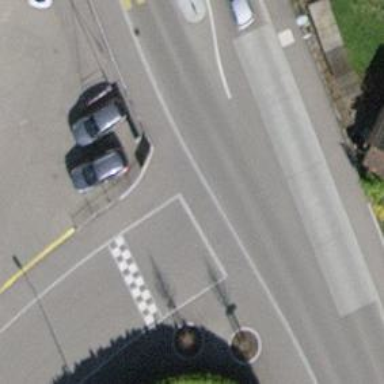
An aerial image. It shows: Unmarked and uncontrolled crossing with traffic calming table on the road.